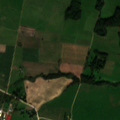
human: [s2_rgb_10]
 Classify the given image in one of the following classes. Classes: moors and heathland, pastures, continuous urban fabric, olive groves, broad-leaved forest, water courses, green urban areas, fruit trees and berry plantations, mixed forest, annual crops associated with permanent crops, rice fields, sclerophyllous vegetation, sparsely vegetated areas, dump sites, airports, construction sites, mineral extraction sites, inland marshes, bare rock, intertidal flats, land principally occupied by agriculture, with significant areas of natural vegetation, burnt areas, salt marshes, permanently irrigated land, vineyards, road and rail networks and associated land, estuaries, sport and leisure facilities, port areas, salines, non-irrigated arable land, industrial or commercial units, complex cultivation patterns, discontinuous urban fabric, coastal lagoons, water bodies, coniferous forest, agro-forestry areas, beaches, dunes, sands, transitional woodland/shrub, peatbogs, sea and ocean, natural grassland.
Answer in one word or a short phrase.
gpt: non-irrigated arable land, pastures, complex cultivation patterns, land principally occupied by agriculture, with significant areas of natural vegetation